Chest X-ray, PA view. Patient: 28 years old, sex F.
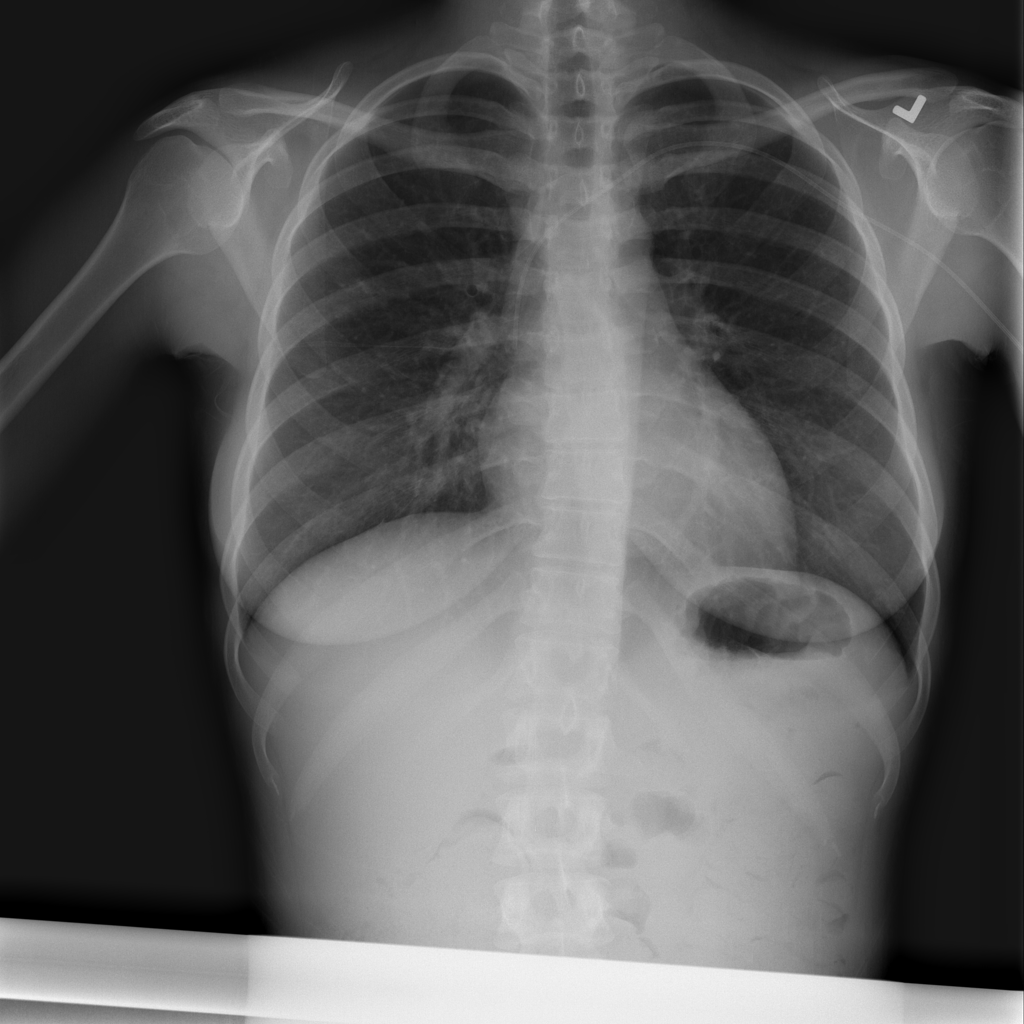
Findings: No Finding